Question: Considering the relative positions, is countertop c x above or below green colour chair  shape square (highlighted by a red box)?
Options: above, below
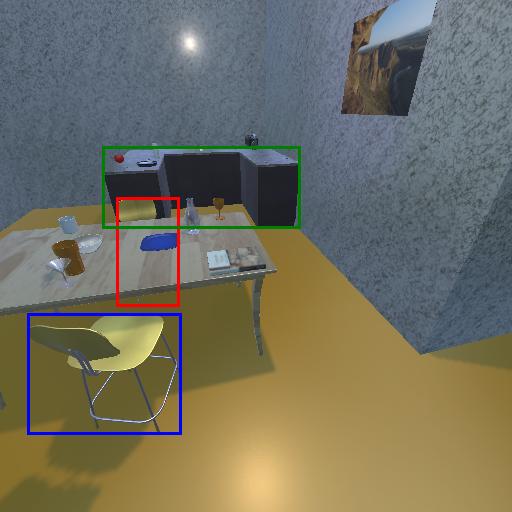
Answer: above